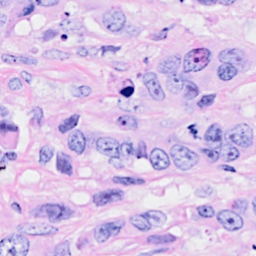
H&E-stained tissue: Breast